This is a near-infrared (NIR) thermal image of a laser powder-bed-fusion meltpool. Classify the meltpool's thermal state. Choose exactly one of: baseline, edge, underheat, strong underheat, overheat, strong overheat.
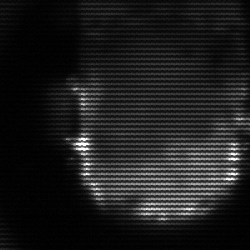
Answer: baseline